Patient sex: M
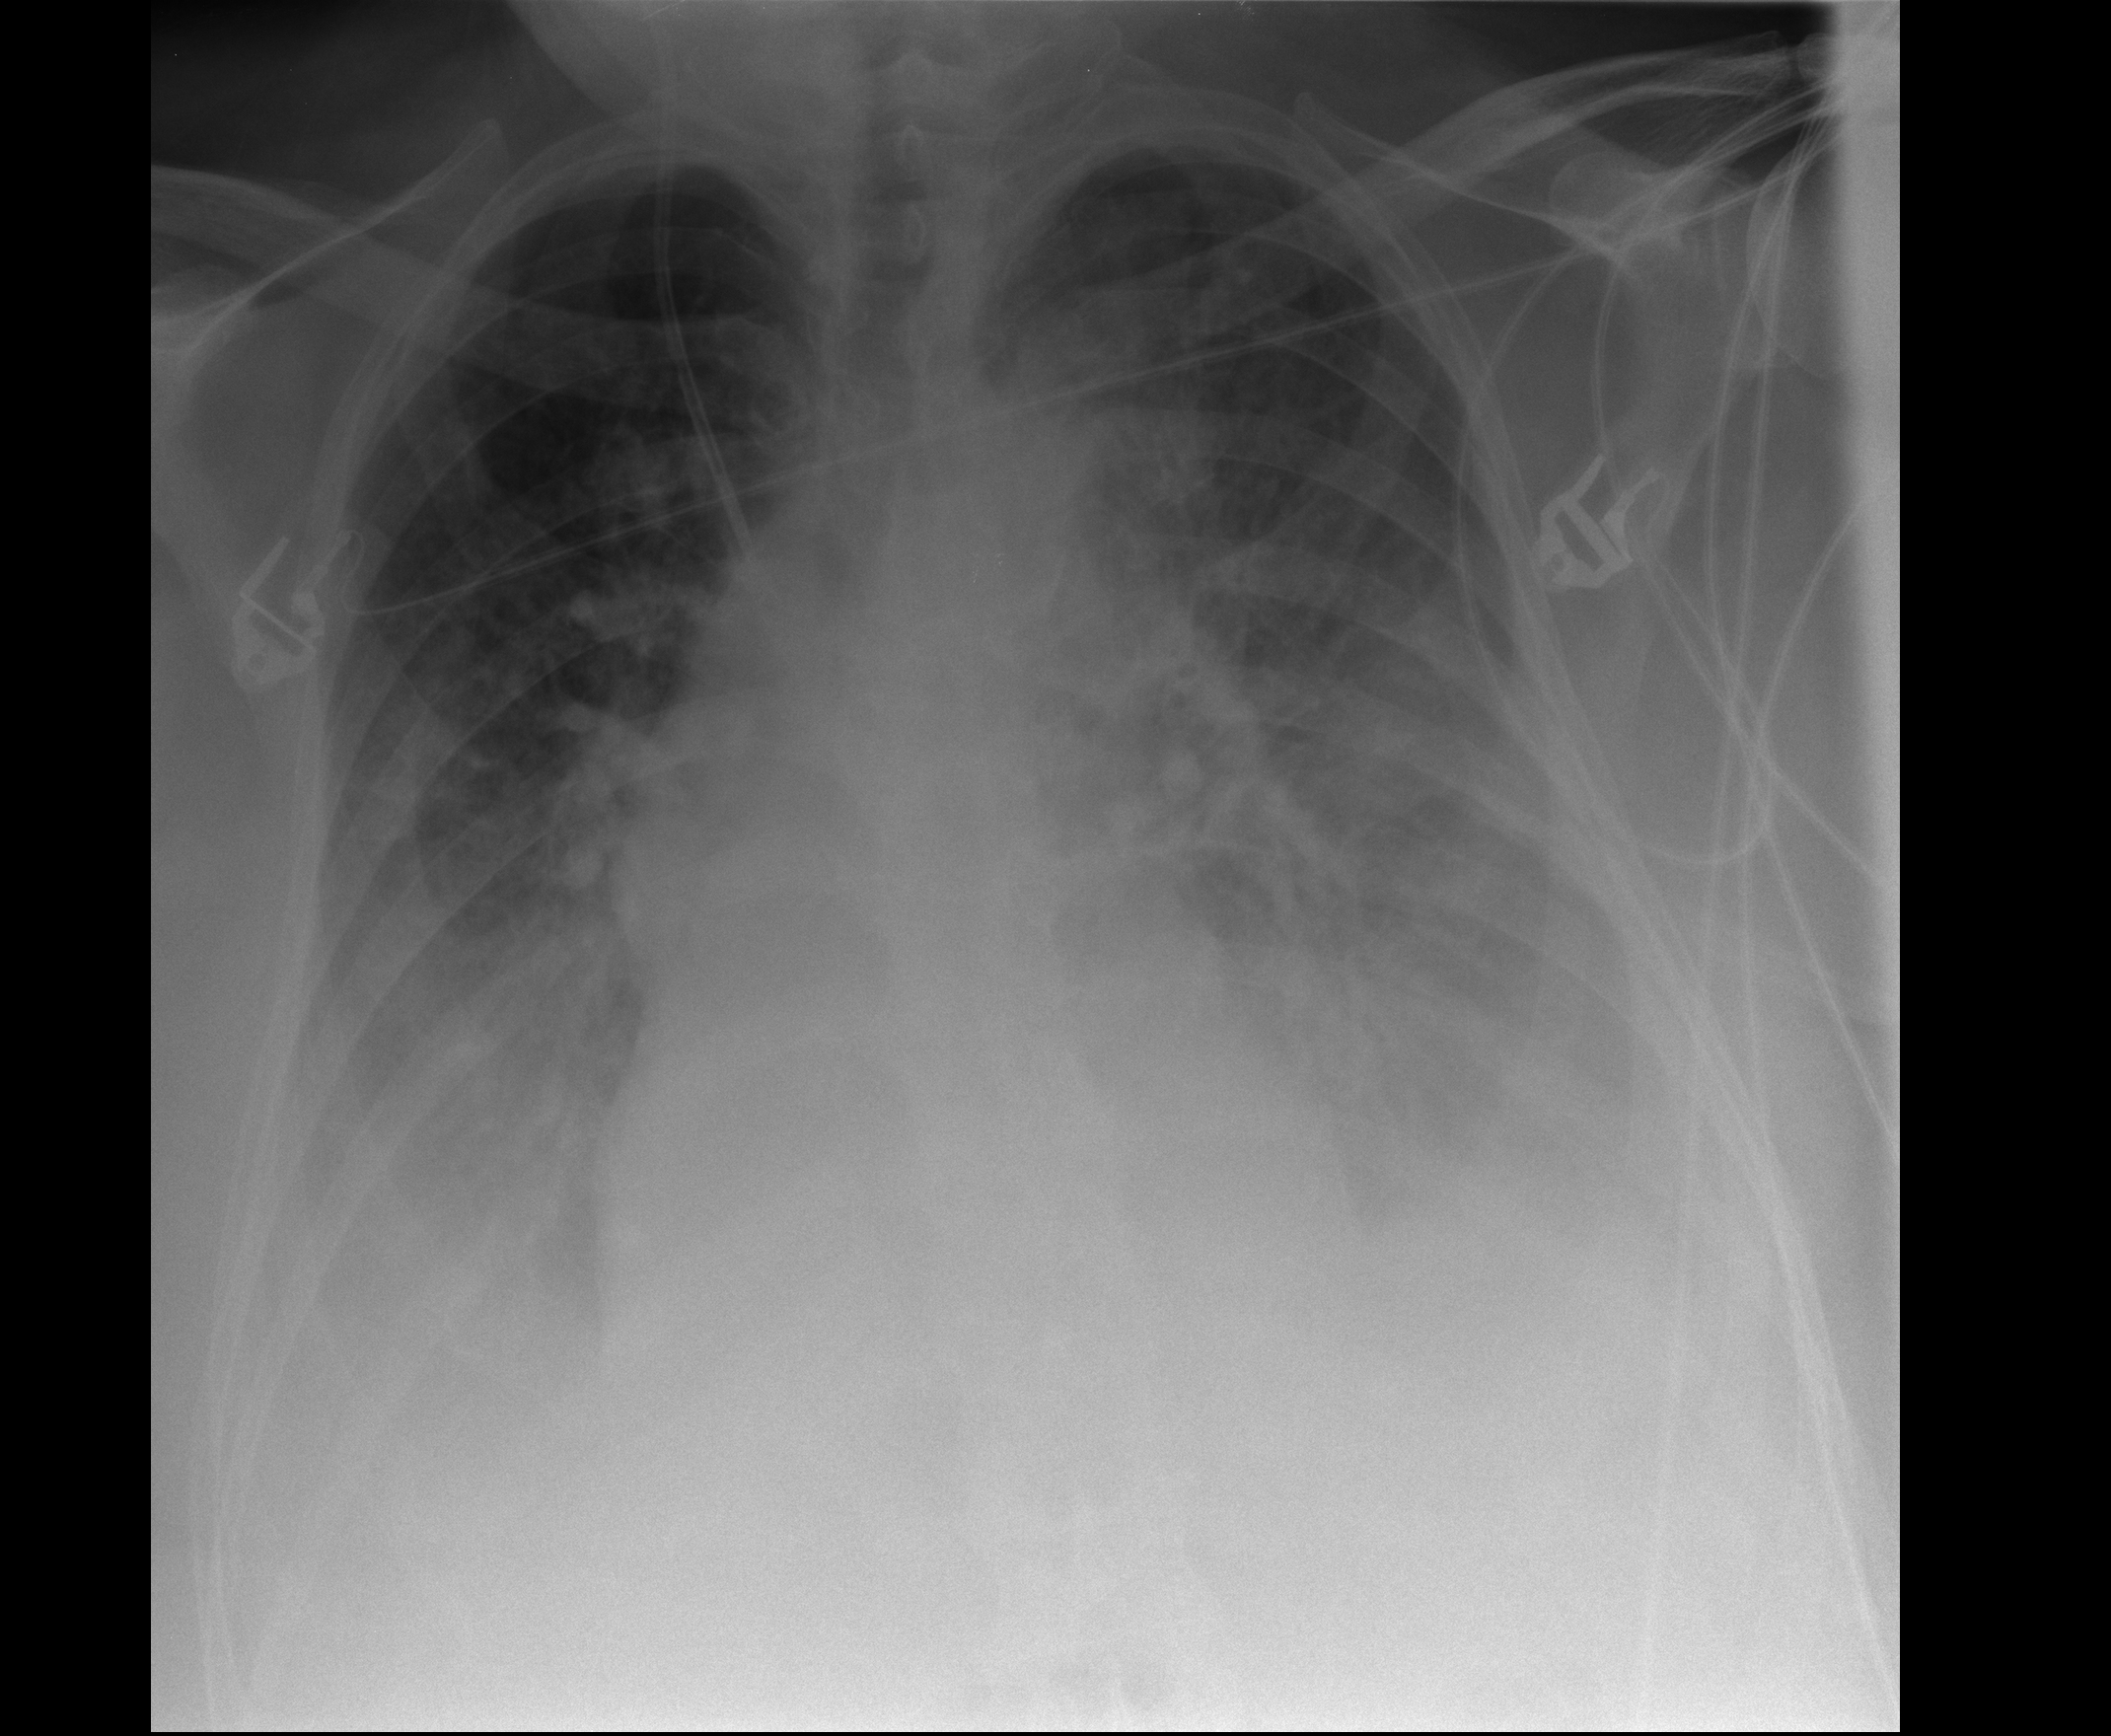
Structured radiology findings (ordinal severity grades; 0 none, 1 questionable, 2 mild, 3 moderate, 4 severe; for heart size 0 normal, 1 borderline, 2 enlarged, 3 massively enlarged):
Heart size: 1
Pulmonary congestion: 3
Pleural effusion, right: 3
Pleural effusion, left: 3
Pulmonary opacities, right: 3
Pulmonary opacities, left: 3
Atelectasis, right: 3
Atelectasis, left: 3